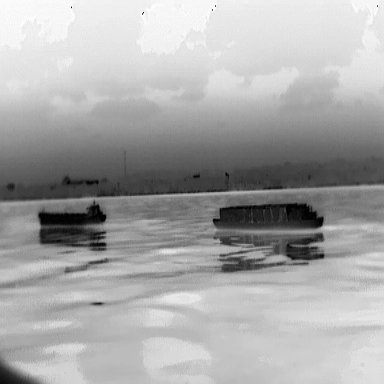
There are two objects shown in the infrared image, including a liner, and a fishing_boat.